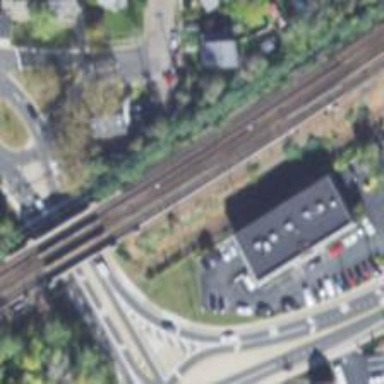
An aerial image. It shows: Bridge over electrified railway tracks.